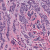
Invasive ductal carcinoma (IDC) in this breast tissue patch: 1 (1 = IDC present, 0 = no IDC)